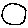
Label: circle